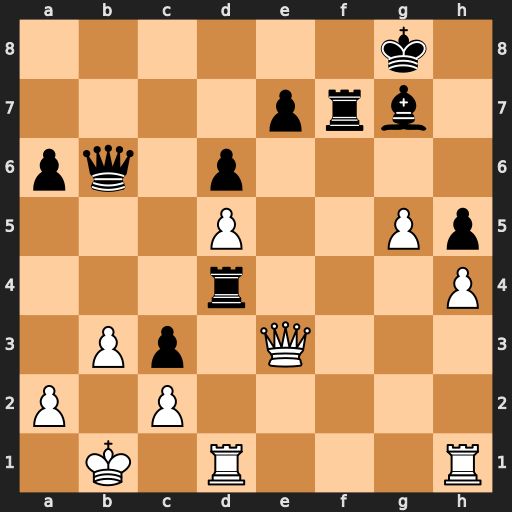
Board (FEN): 6k1/4prb1/pq1p4/3P2Pp/3r3P/1Pp1Q3/P1P5/1K1R3R
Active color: w
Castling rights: -
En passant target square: -
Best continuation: Qe6 Rf4 g6 Rf6 gxf7+